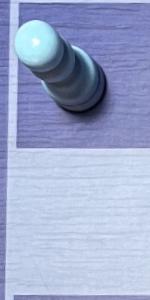
Label: Empty